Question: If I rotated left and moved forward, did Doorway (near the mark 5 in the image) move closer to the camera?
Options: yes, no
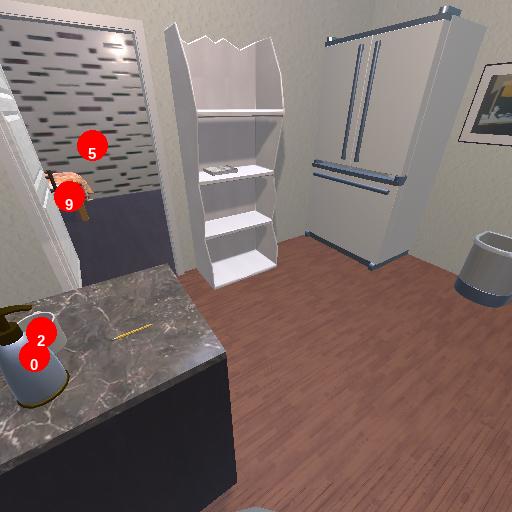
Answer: yes